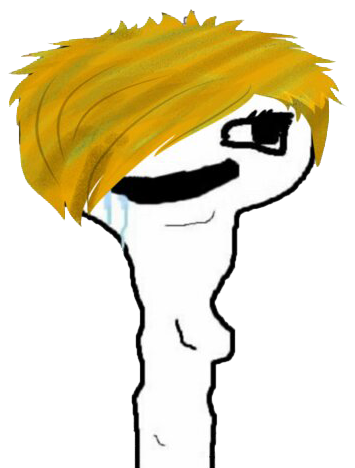
Label: 5_Brainlet